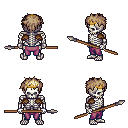
a pixel art fantasy rpg character, male body template, skeleton, leather shoulder armor, magenta pants, white blonde bedhead hairstyle, gold tiara, spear, four views (front, back, left, right), 2x2 character sprite sheet, small pixel art, hard edges, no anti-aliasing